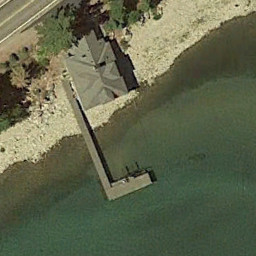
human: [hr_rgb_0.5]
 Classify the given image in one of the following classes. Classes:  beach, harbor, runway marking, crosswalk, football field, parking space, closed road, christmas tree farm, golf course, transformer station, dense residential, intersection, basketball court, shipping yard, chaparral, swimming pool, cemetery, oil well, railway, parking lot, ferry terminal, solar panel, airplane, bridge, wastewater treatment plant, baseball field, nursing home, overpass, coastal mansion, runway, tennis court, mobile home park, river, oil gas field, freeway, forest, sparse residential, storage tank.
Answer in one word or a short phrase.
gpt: ferry terminal